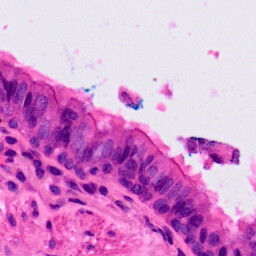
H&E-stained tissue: Lung